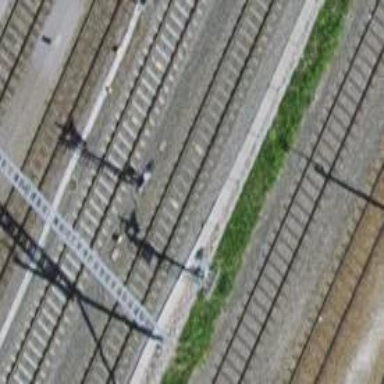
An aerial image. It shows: Railway signal.